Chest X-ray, PA view. Patient: 24 years old, sex F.
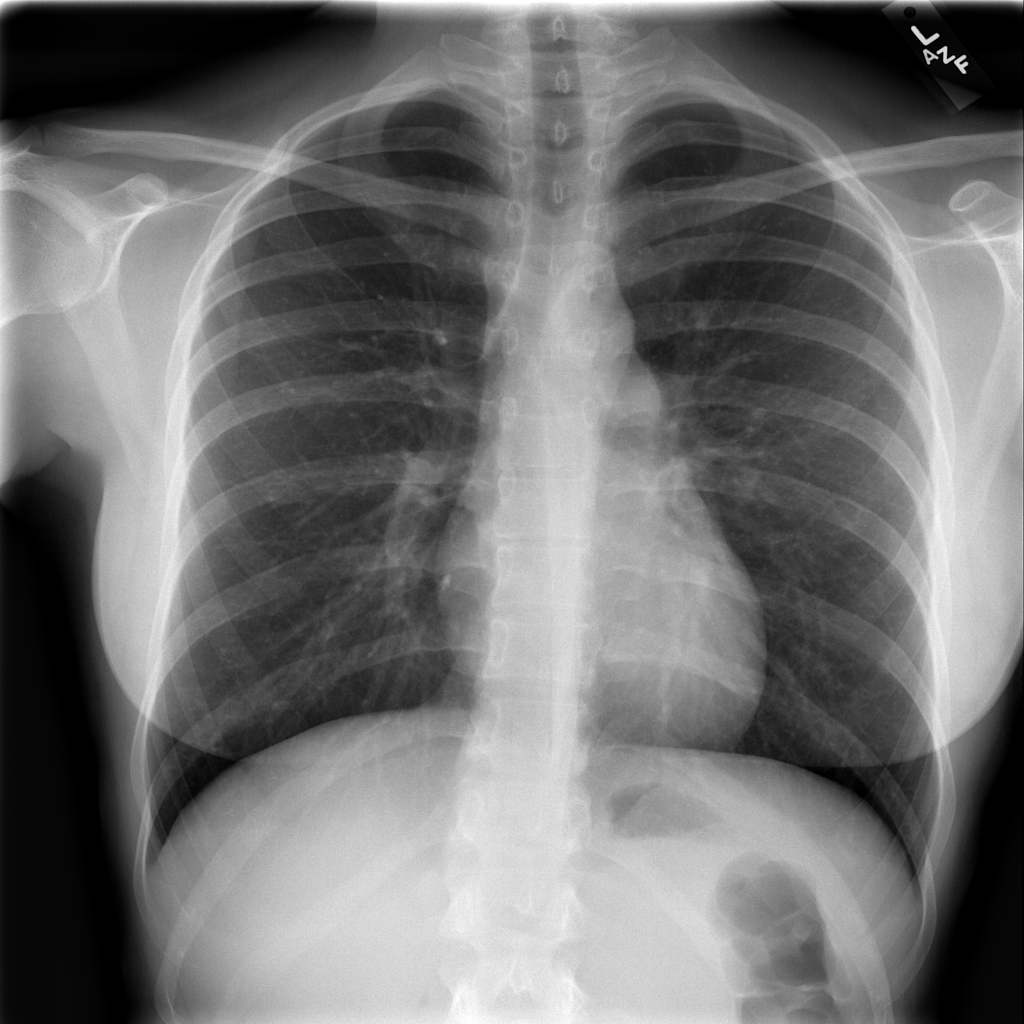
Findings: Effusion, Pneumothorax